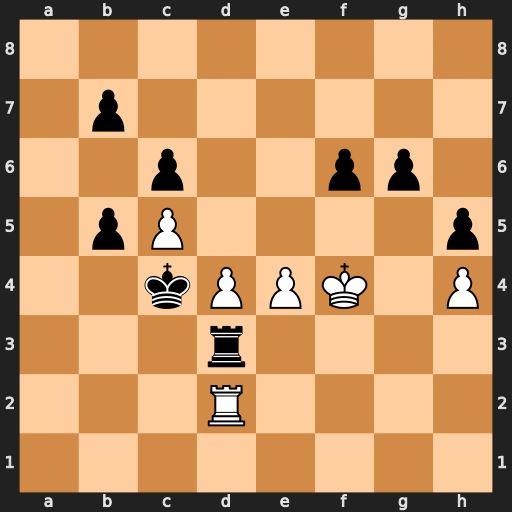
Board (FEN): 8/1p6/2p2pp1/1pP4p/2kPPK1P/3r4/3R4/8
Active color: w
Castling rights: -
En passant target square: -
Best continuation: Rxd3 Kxd3 e5 fxe5+ dxe5